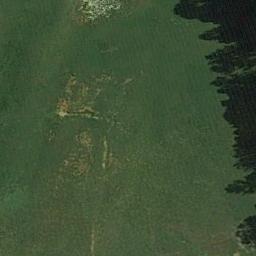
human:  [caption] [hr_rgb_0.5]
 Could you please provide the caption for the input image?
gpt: The meadow is dense but uneven .

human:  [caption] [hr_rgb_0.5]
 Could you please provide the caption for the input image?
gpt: This meadow has dense grasses and parts of the meadow are relatively sparse .

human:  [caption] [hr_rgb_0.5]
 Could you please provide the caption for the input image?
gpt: There is a tree and a house in the grass .

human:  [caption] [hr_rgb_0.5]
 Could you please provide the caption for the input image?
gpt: There are many green trees on the green grass .

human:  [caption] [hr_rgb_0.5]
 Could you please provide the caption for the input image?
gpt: There are some trees beside the green meadow .